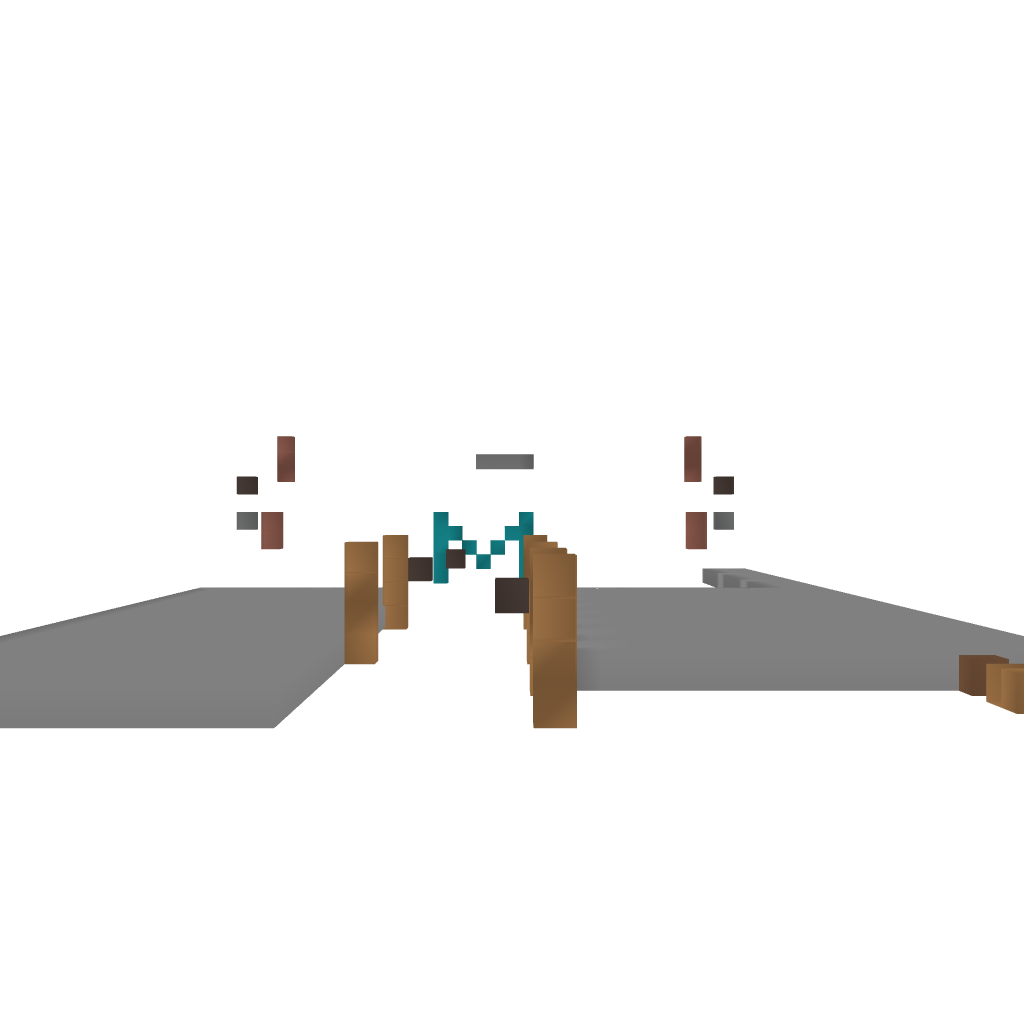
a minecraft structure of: Modern Parkour